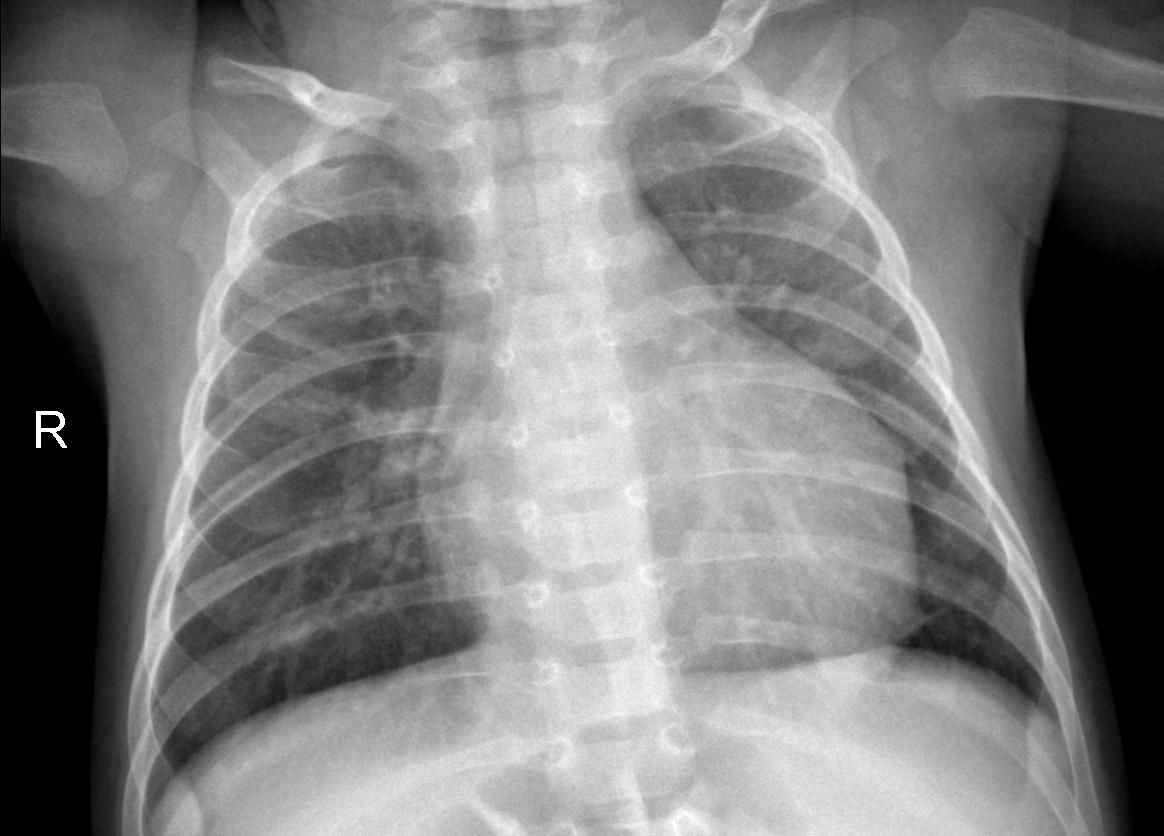
Diagnosis: PNEUMONIA